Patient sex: F
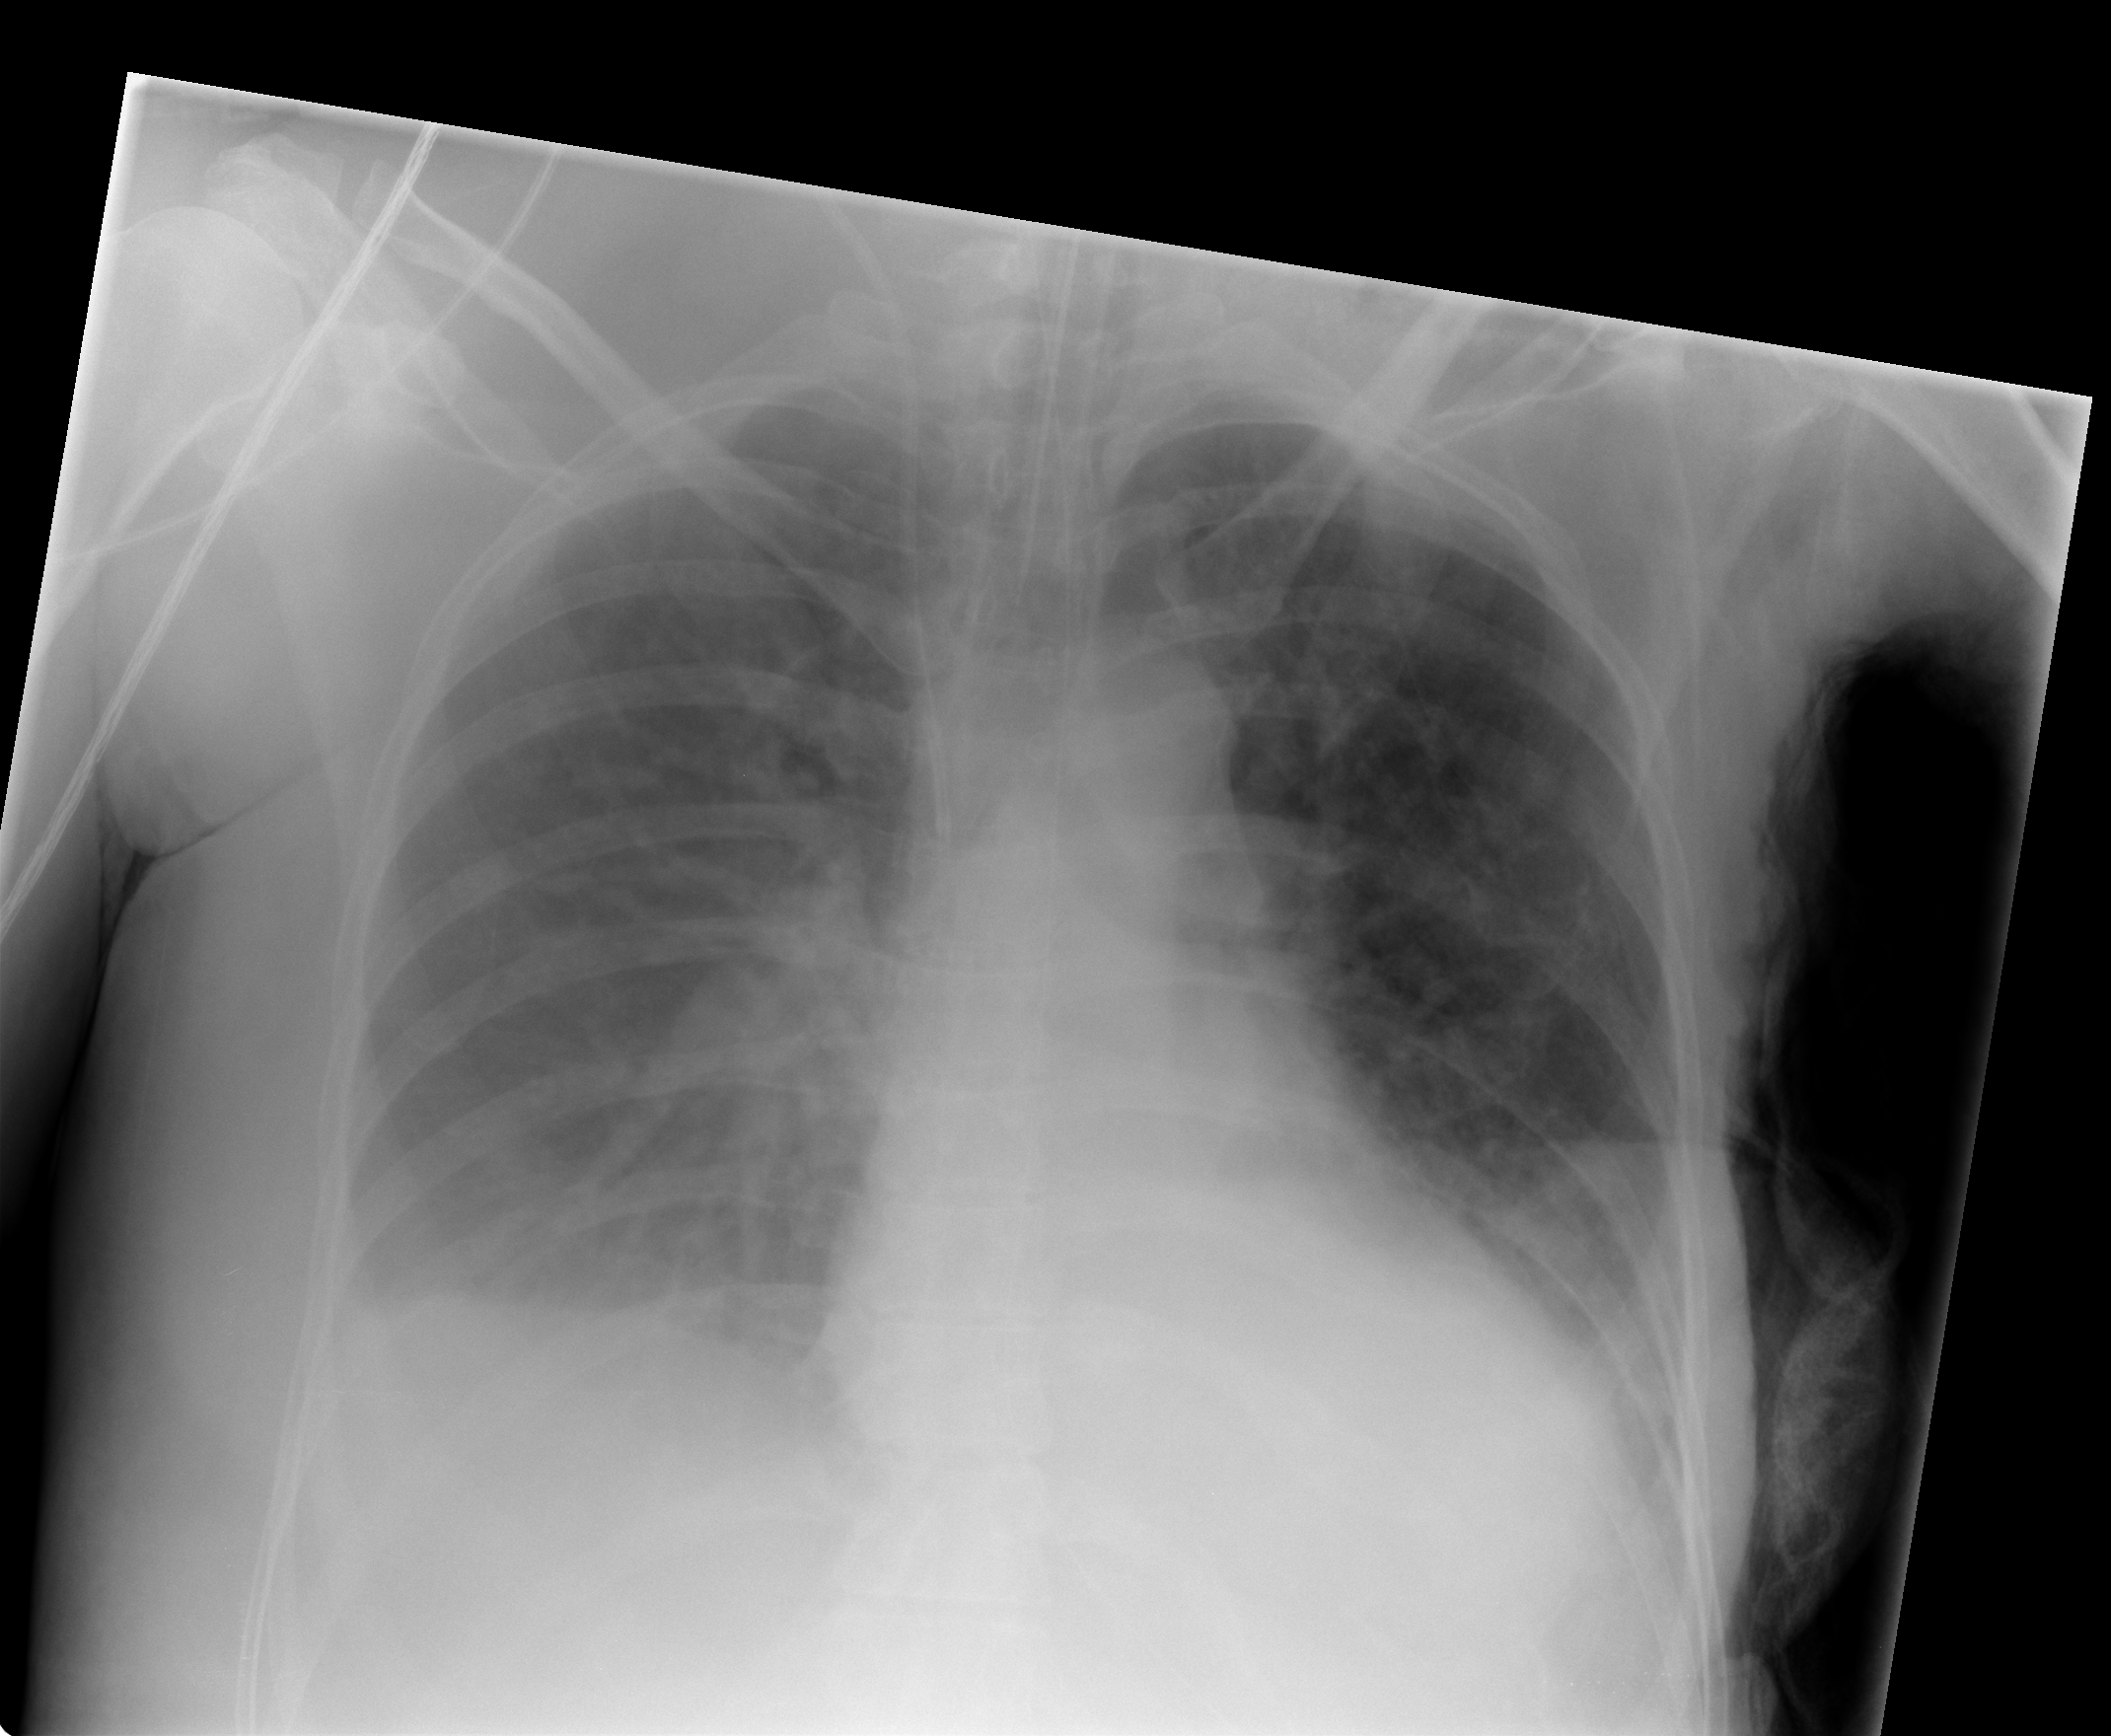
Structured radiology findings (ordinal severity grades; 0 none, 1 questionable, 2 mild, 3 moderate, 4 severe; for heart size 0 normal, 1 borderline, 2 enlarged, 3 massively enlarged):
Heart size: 1
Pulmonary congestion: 2
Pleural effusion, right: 2
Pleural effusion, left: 2
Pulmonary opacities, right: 0
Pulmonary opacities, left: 0
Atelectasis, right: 2
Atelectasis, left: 2